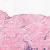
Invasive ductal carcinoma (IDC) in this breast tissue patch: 0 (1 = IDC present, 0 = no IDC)